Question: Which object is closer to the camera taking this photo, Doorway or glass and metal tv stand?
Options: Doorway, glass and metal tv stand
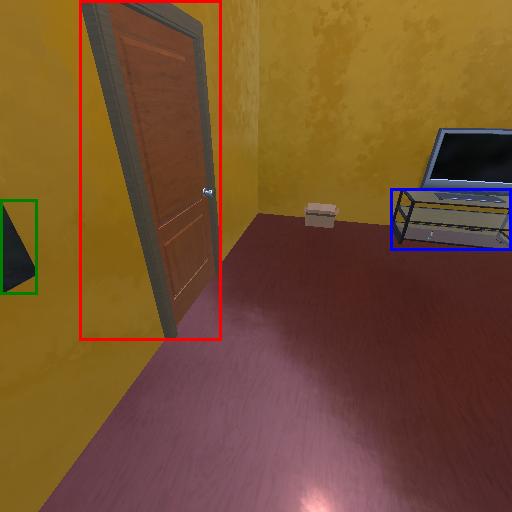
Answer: Doorway